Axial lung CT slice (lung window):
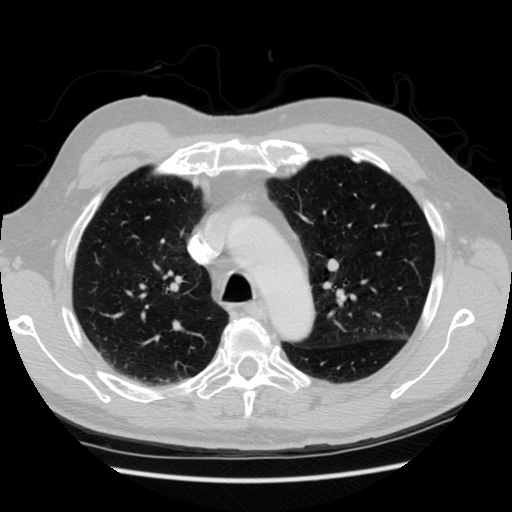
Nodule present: yes
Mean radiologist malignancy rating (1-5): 1